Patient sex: M
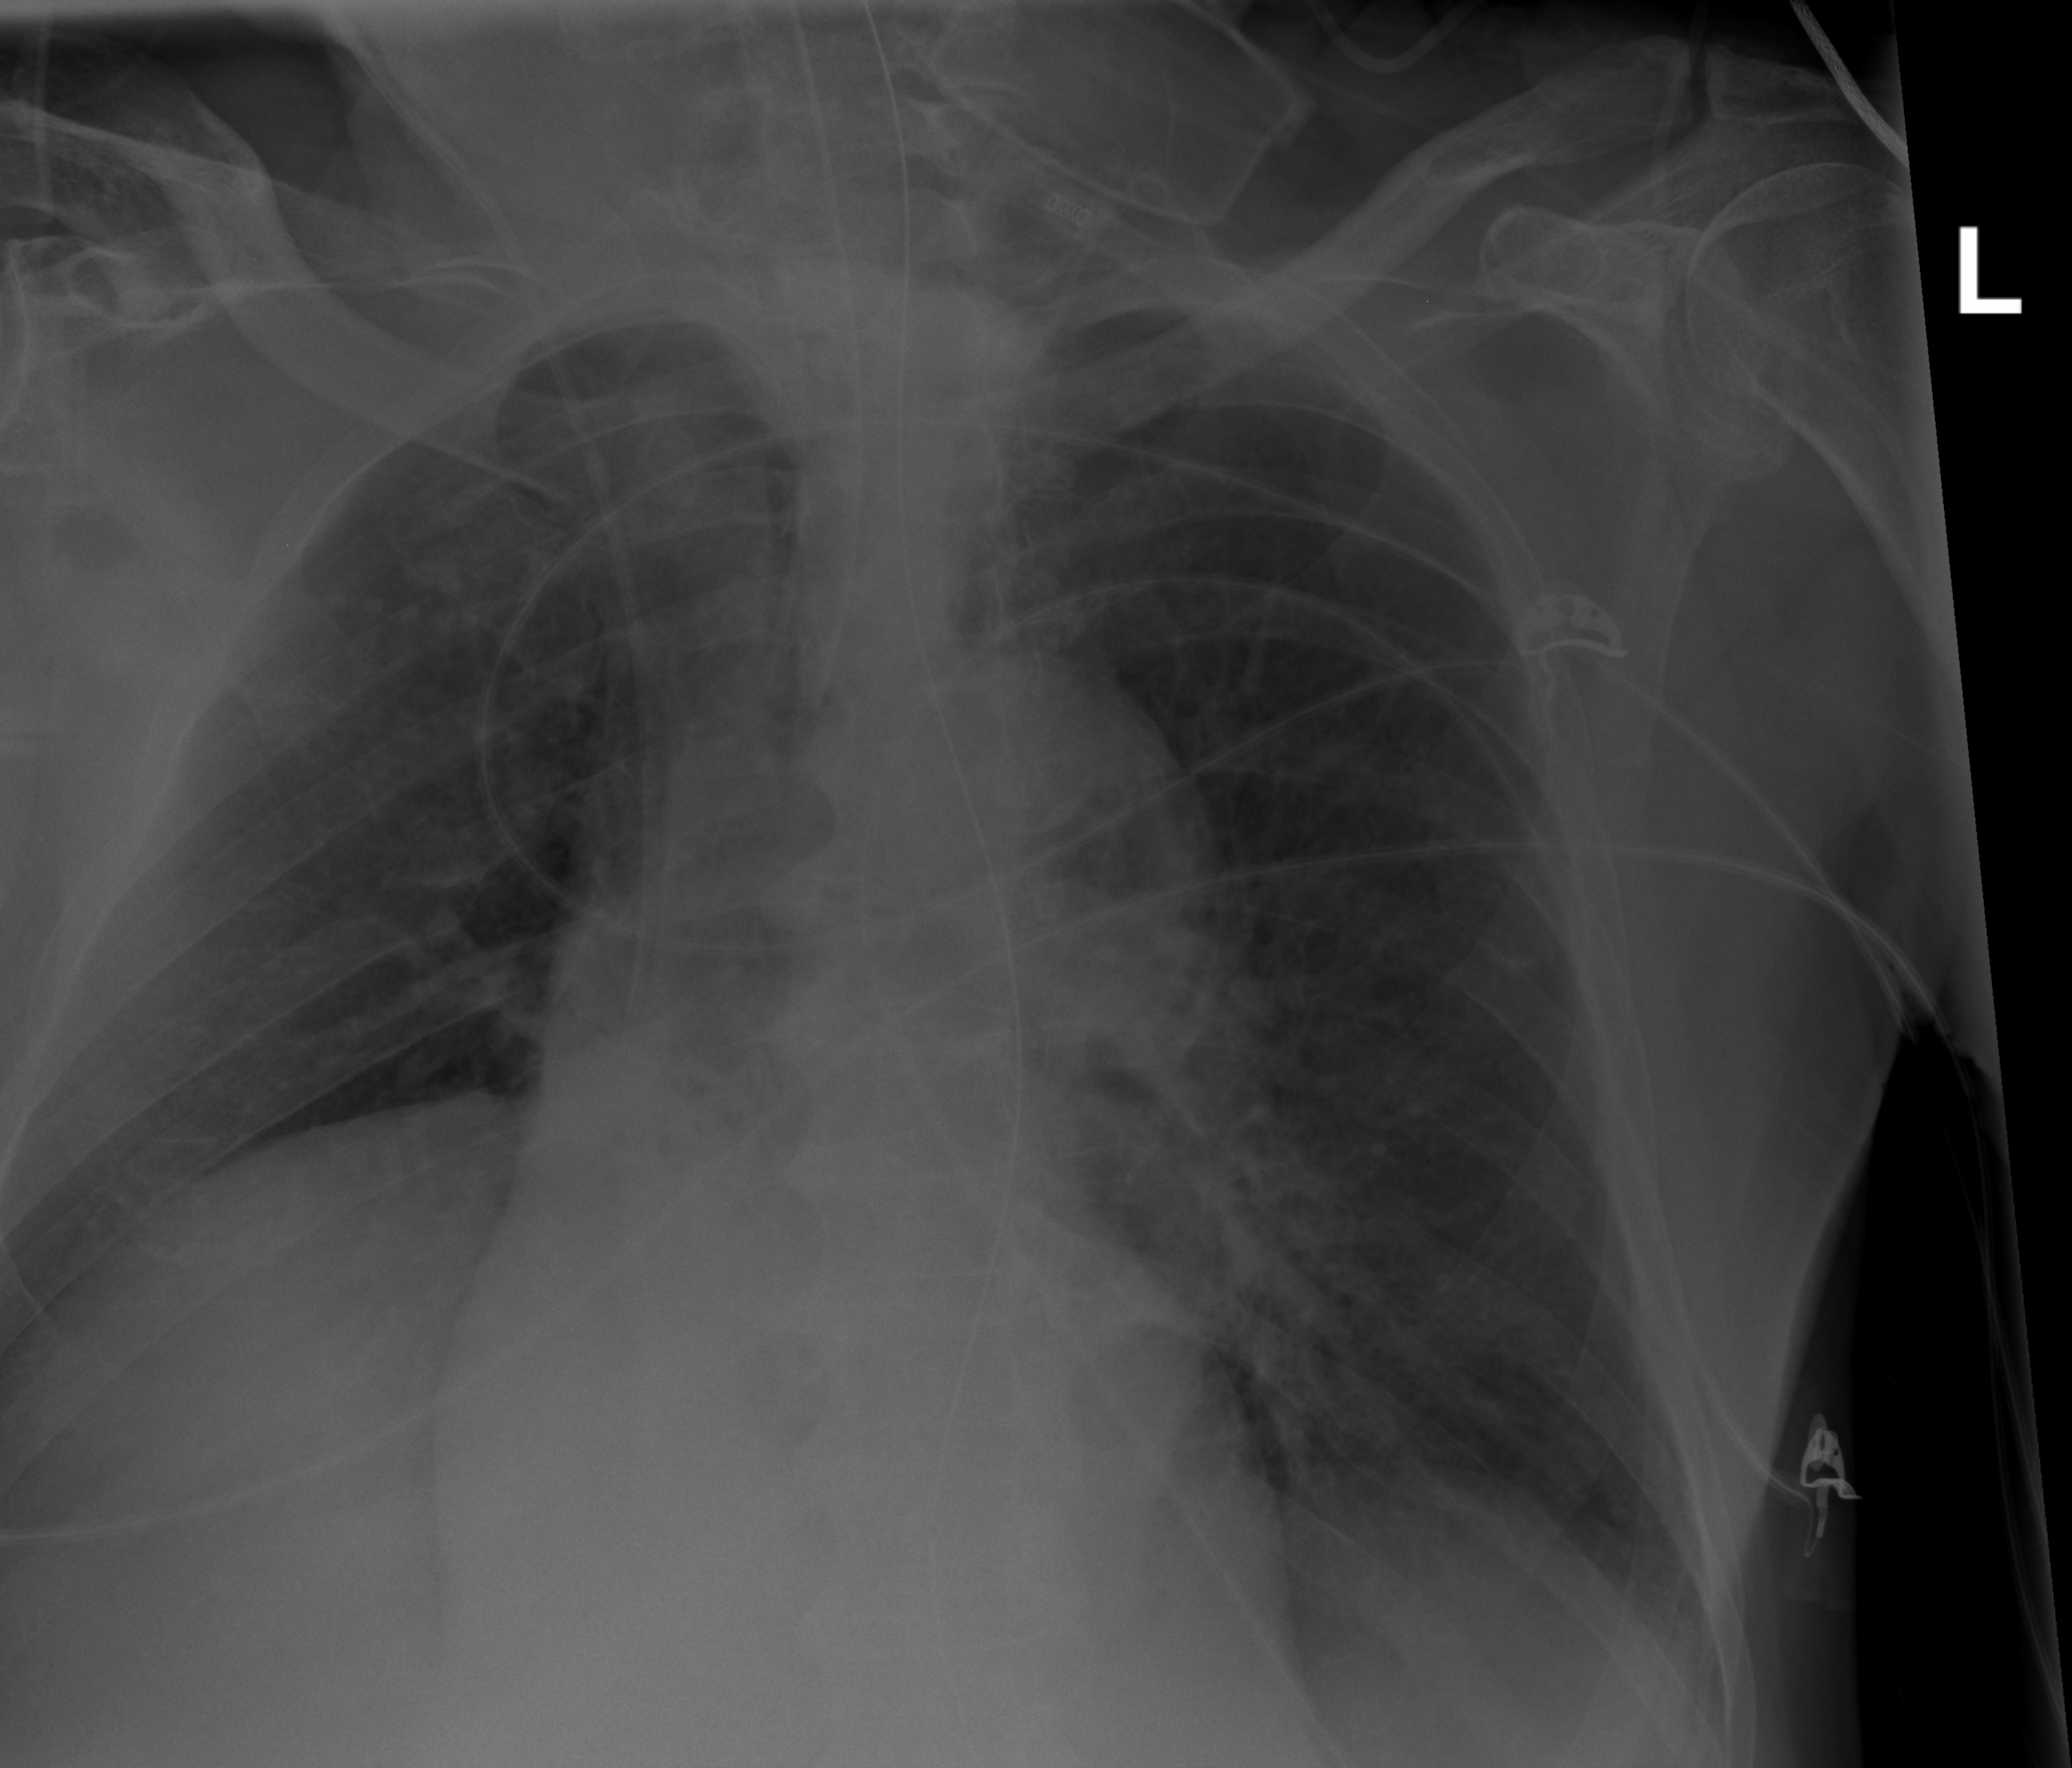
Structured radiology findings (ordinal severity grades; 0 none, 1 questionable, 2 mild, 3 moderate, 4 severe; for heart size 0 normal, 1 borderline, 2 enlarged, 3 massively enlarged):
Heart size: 2
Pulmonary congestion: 0
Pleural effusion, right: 0
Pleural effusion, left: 0
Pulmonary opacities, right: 0
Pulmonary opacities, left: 0
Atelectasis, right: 2
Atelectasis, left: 0